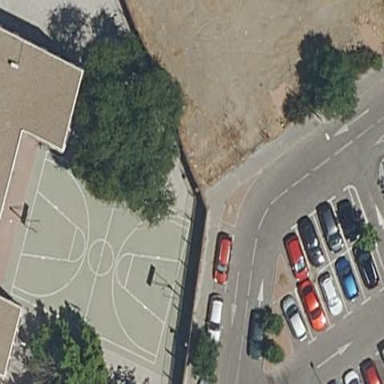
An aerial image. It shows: Basketball court on leisure land pitch.